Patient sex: M
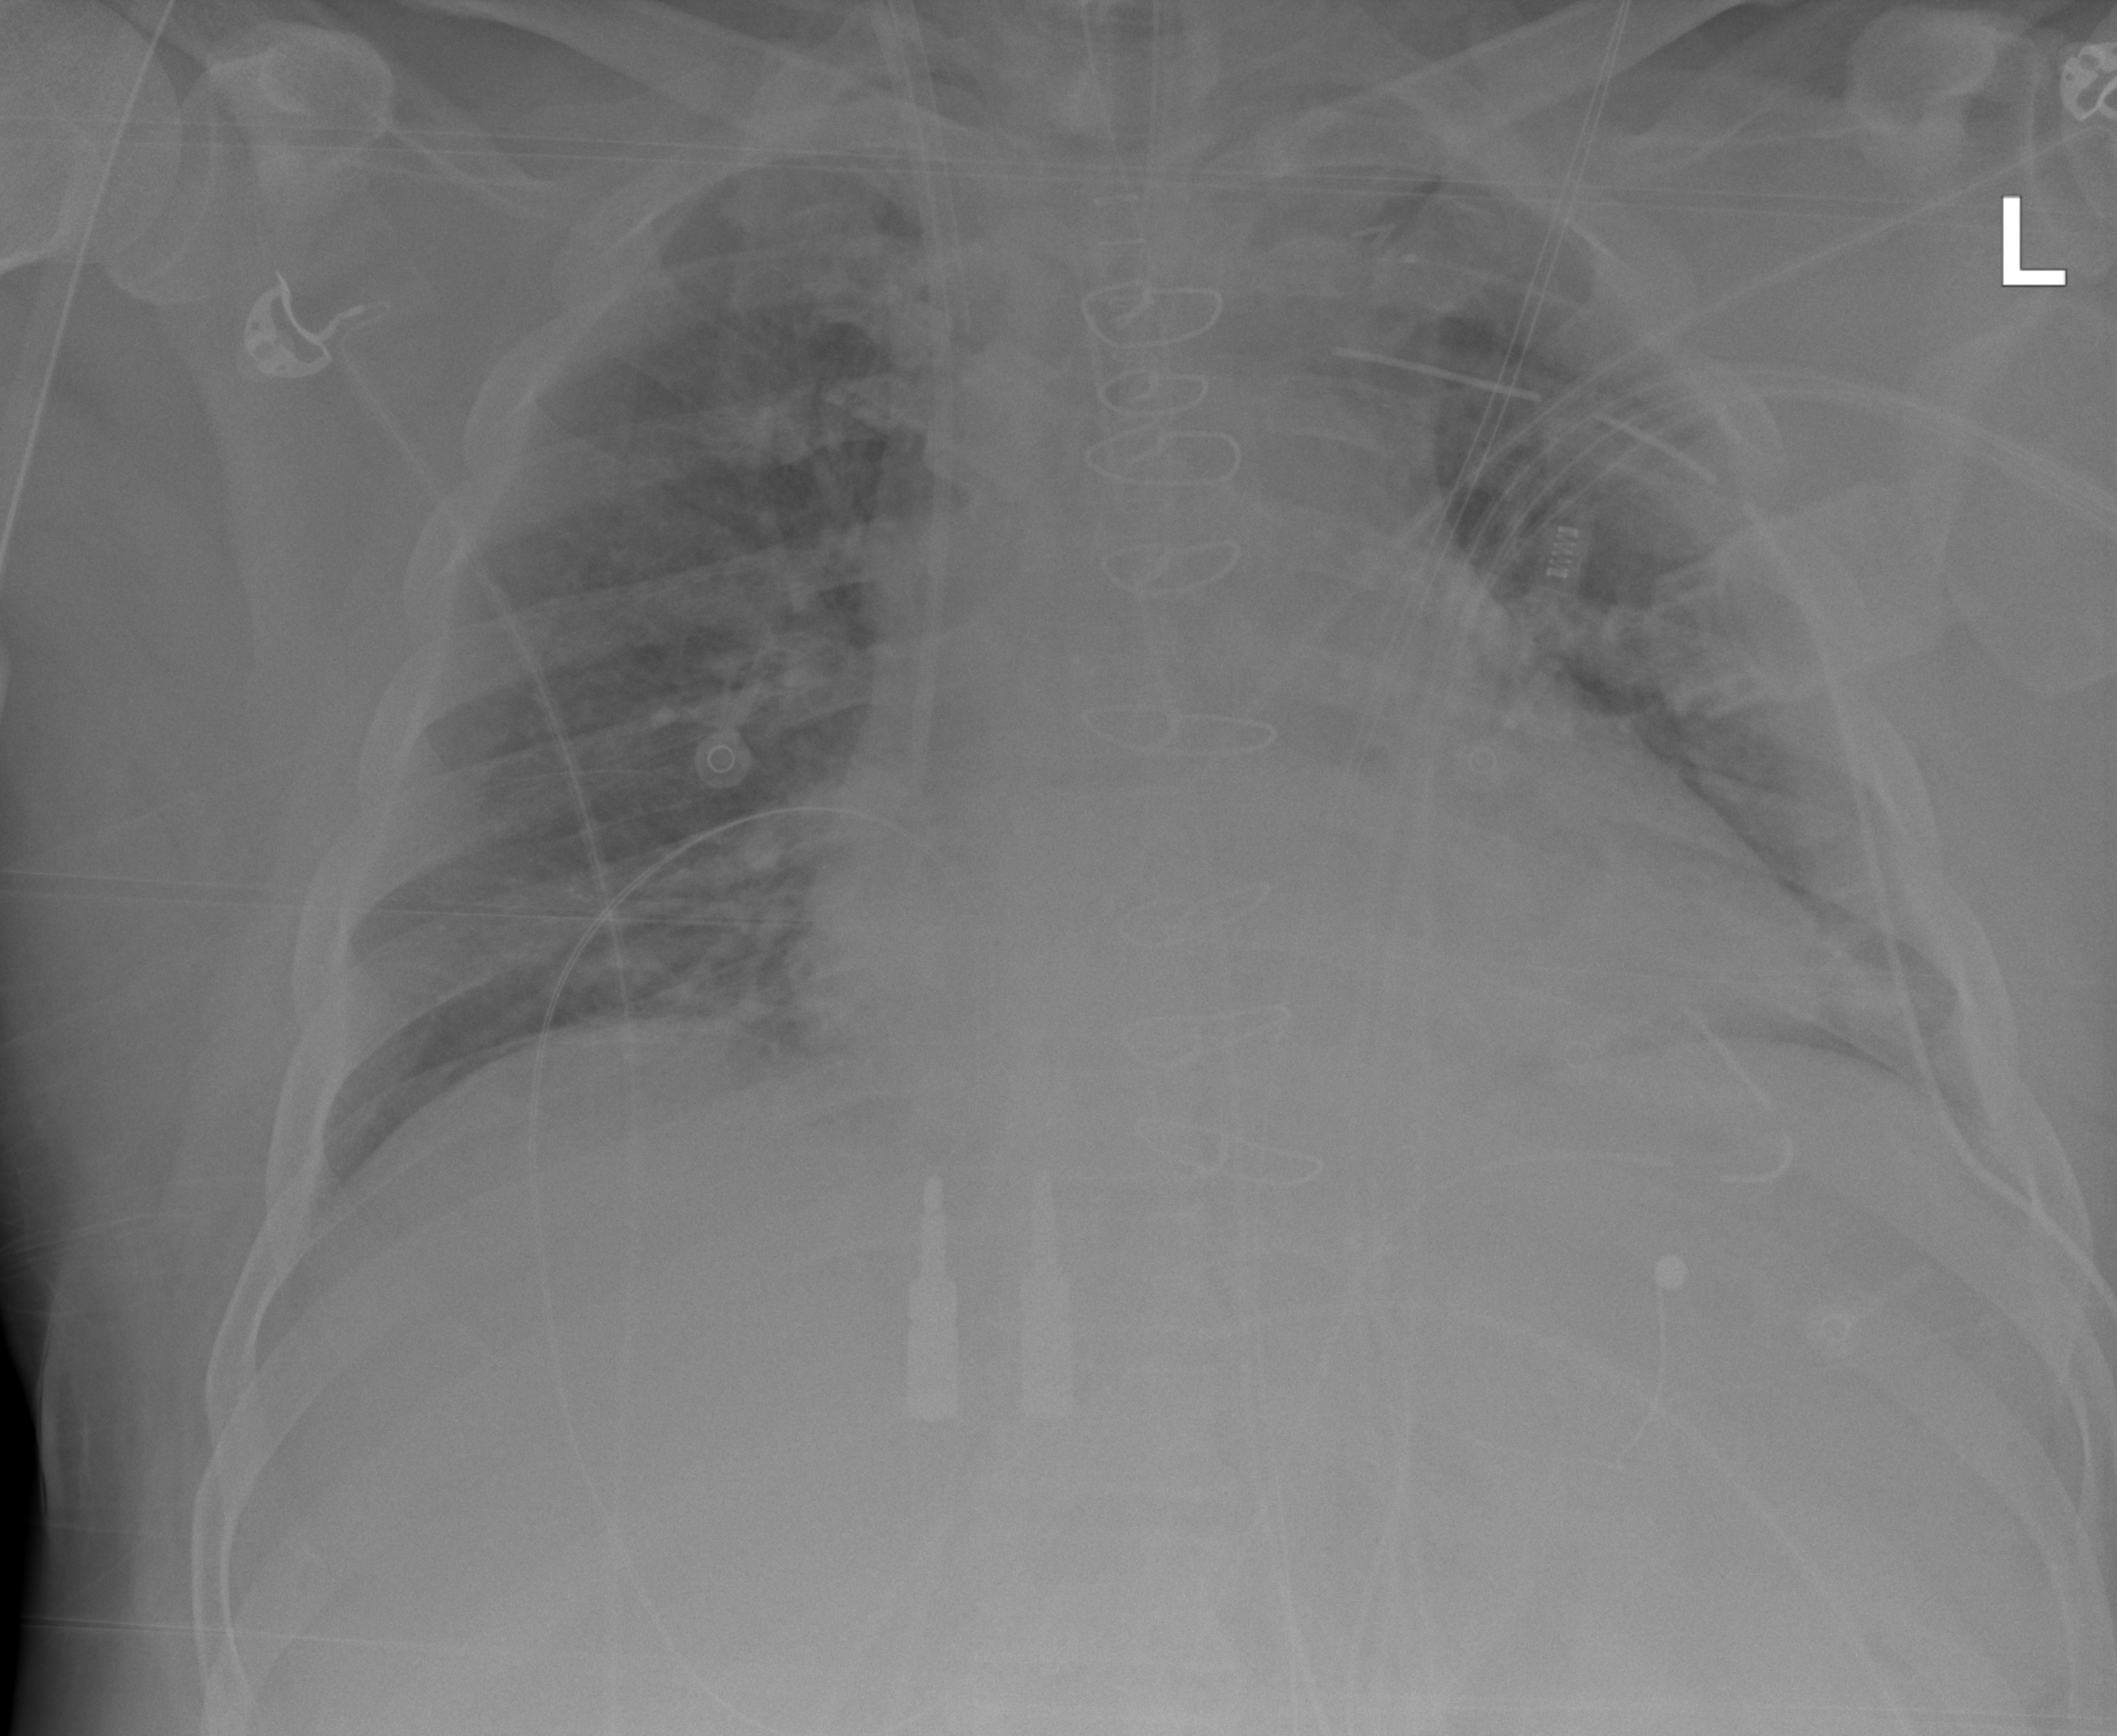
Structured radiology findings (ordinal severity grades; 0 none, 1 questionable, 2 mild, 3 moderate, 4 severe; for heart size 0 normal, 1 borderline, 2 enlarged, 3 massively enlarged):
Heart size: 2
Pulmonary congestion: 2
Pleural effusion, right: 0
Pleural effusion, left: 0
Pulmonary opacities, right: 0
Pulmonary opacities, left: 0
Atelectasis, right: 0
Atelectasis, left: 0